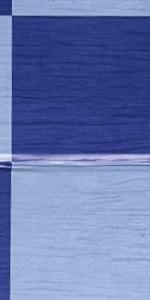
Label: Empty